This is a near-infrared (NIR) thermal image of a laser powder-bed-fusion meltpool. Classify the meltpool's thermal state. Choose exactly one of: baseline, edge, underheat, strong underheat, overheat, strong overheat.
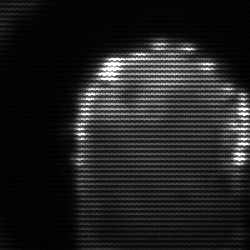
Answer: baseline